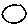
Label: circle